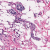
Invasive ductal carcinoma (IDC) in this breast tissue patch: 0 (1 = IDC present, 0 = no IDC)